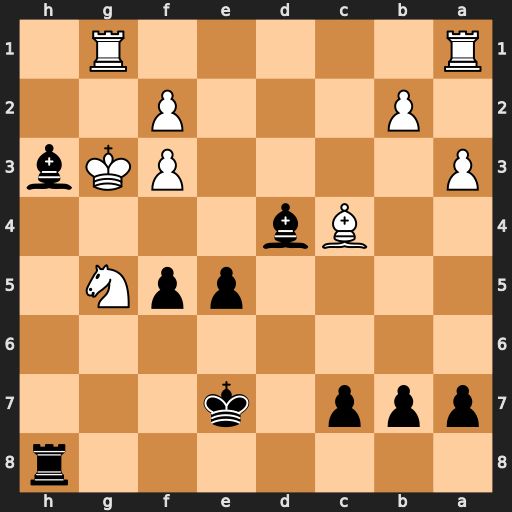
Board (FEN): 7r/ppp1k3/8/4ppN1/2Bb4/P4PKb/1P3P2/R5R1
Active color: b
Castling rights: -
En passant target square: -
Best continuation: f4+ Kh2 Bf1+ Nh3 Rxh3#